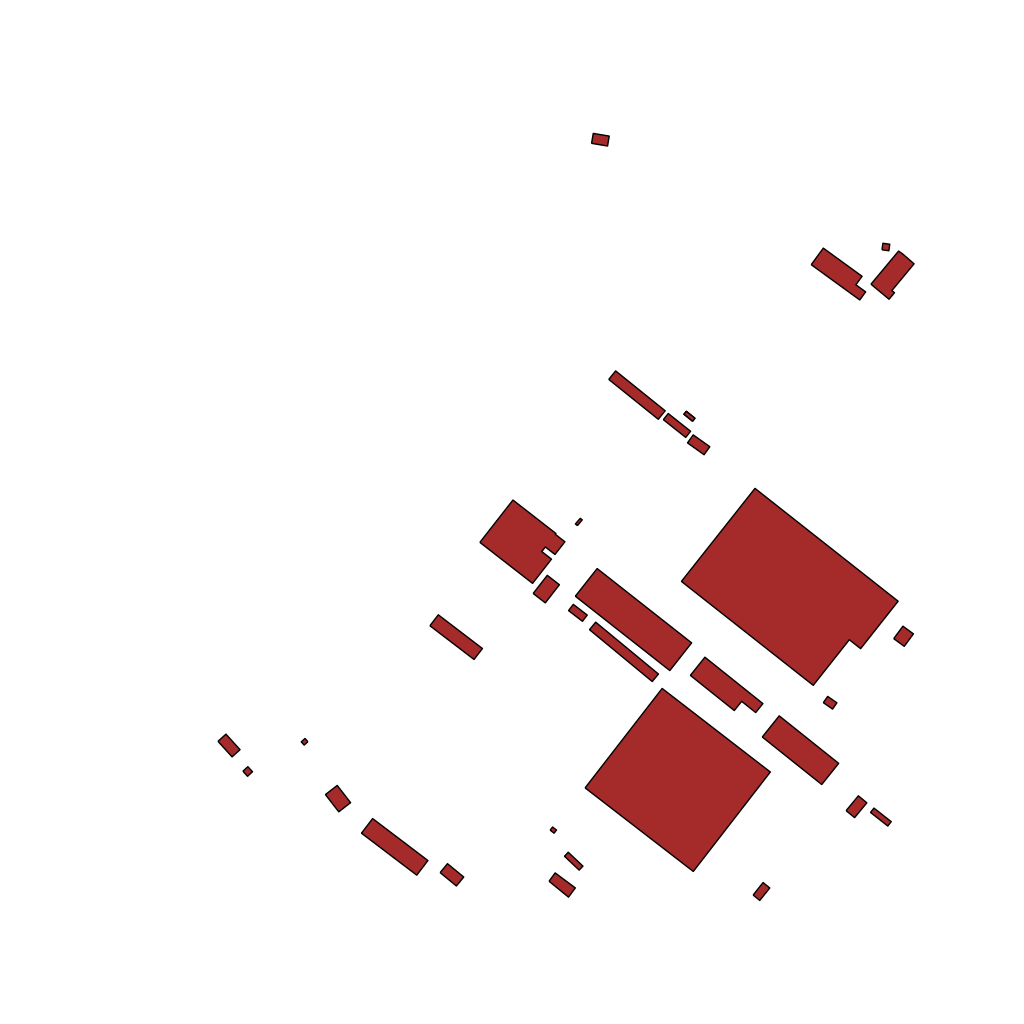
Tags: overhead vector_map, industrial, recreation, special, individual_rise, density_1, Facility, 1.0 km²